Interaction volume radius: 5 \u00c5
Interaction volume height: 50 \u00c5
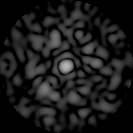
Disorder parameter: 0.8151